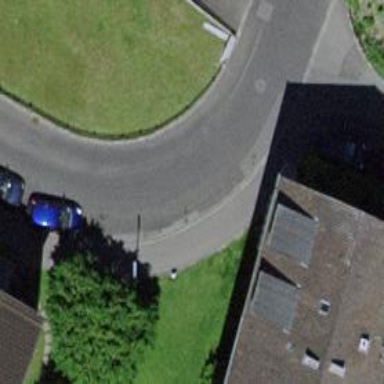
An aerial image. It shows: Residential road with separate asphalt sidewalk.